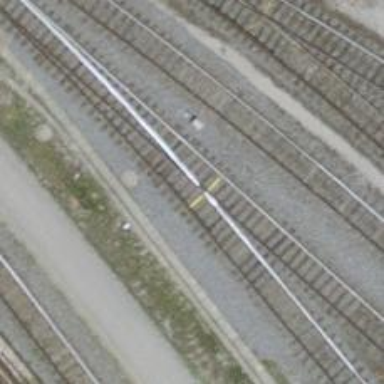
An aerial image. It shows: Railway yard with one track. The railway is electrified with contact line.